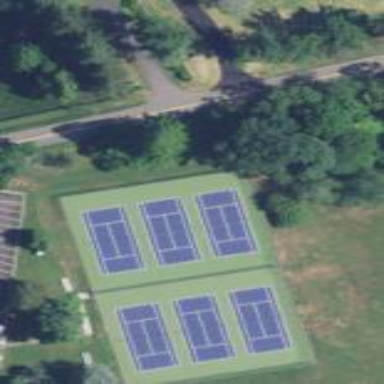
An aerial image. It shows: Tennis court on pitch designated for leisure land.